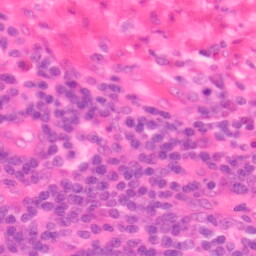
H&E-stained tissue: Colon